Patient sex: M
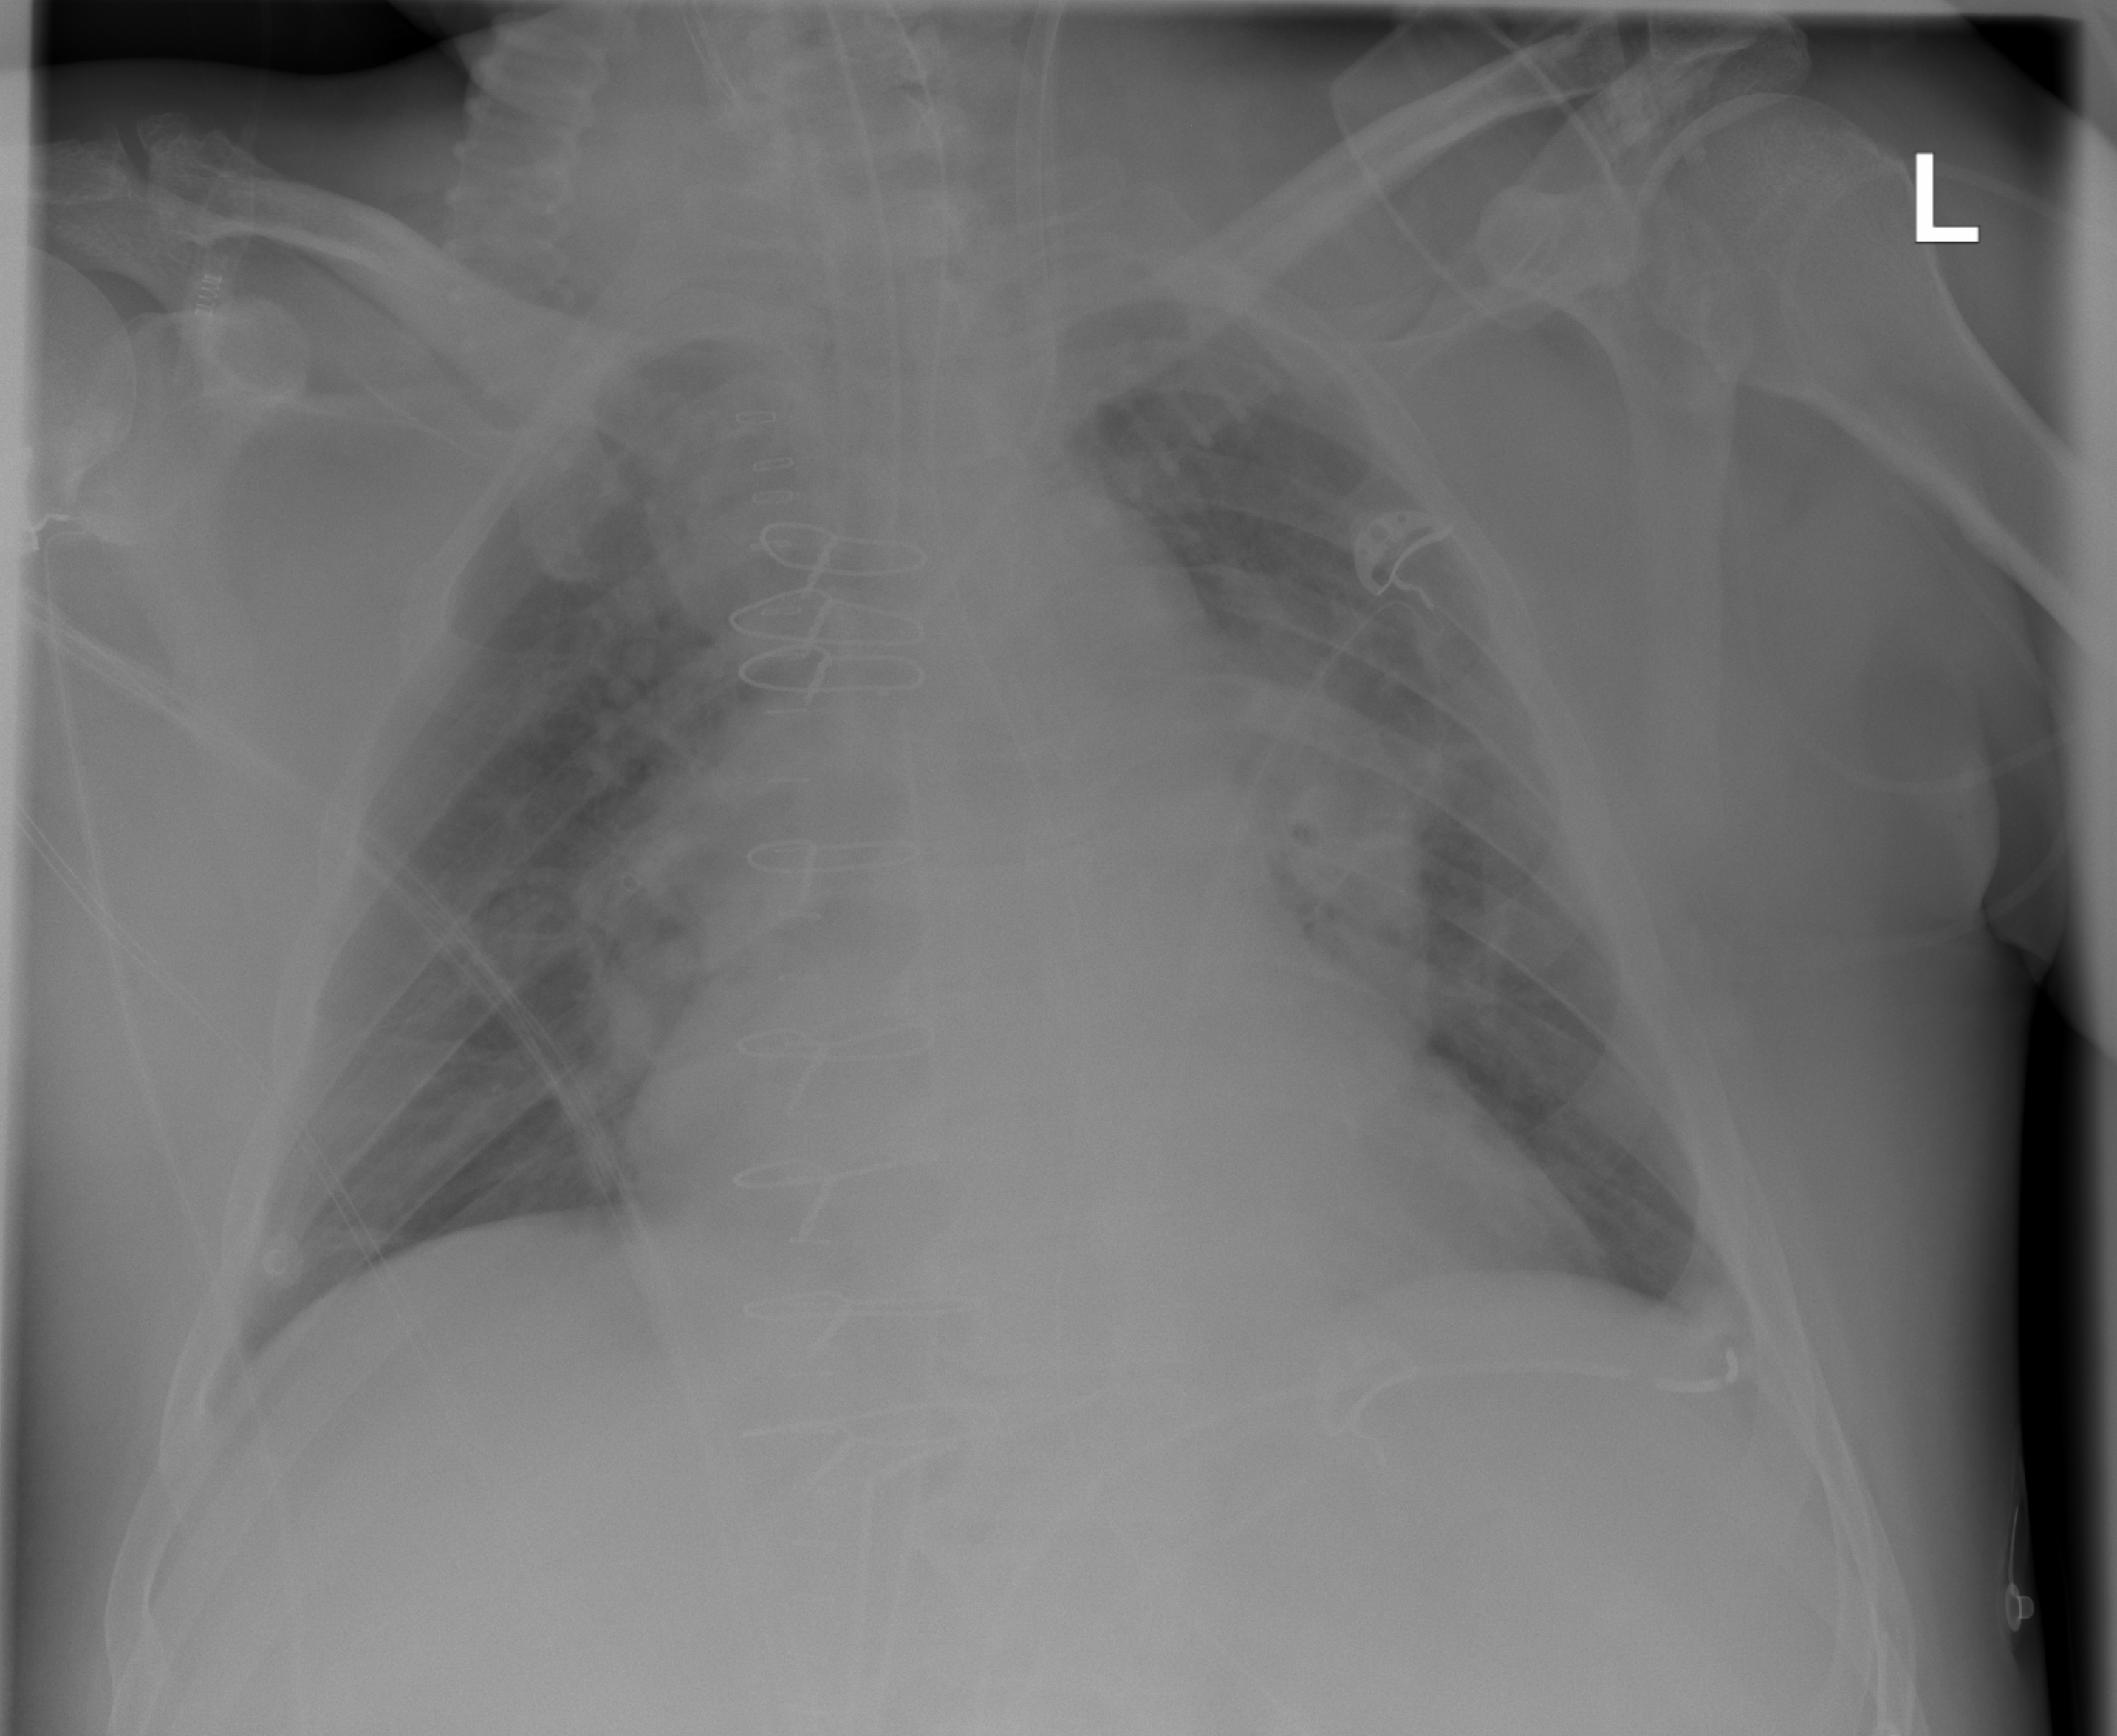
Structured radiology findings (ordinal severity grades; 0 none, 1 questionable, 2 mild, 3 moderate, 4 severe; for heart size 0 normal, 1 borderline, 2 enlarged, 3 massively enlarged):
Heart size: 2
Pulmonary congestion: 1
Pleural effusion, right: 0
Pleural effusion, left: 1
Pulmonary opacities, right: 0
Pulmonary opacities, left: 0
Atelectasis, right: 0
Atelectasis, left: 2